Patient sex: M
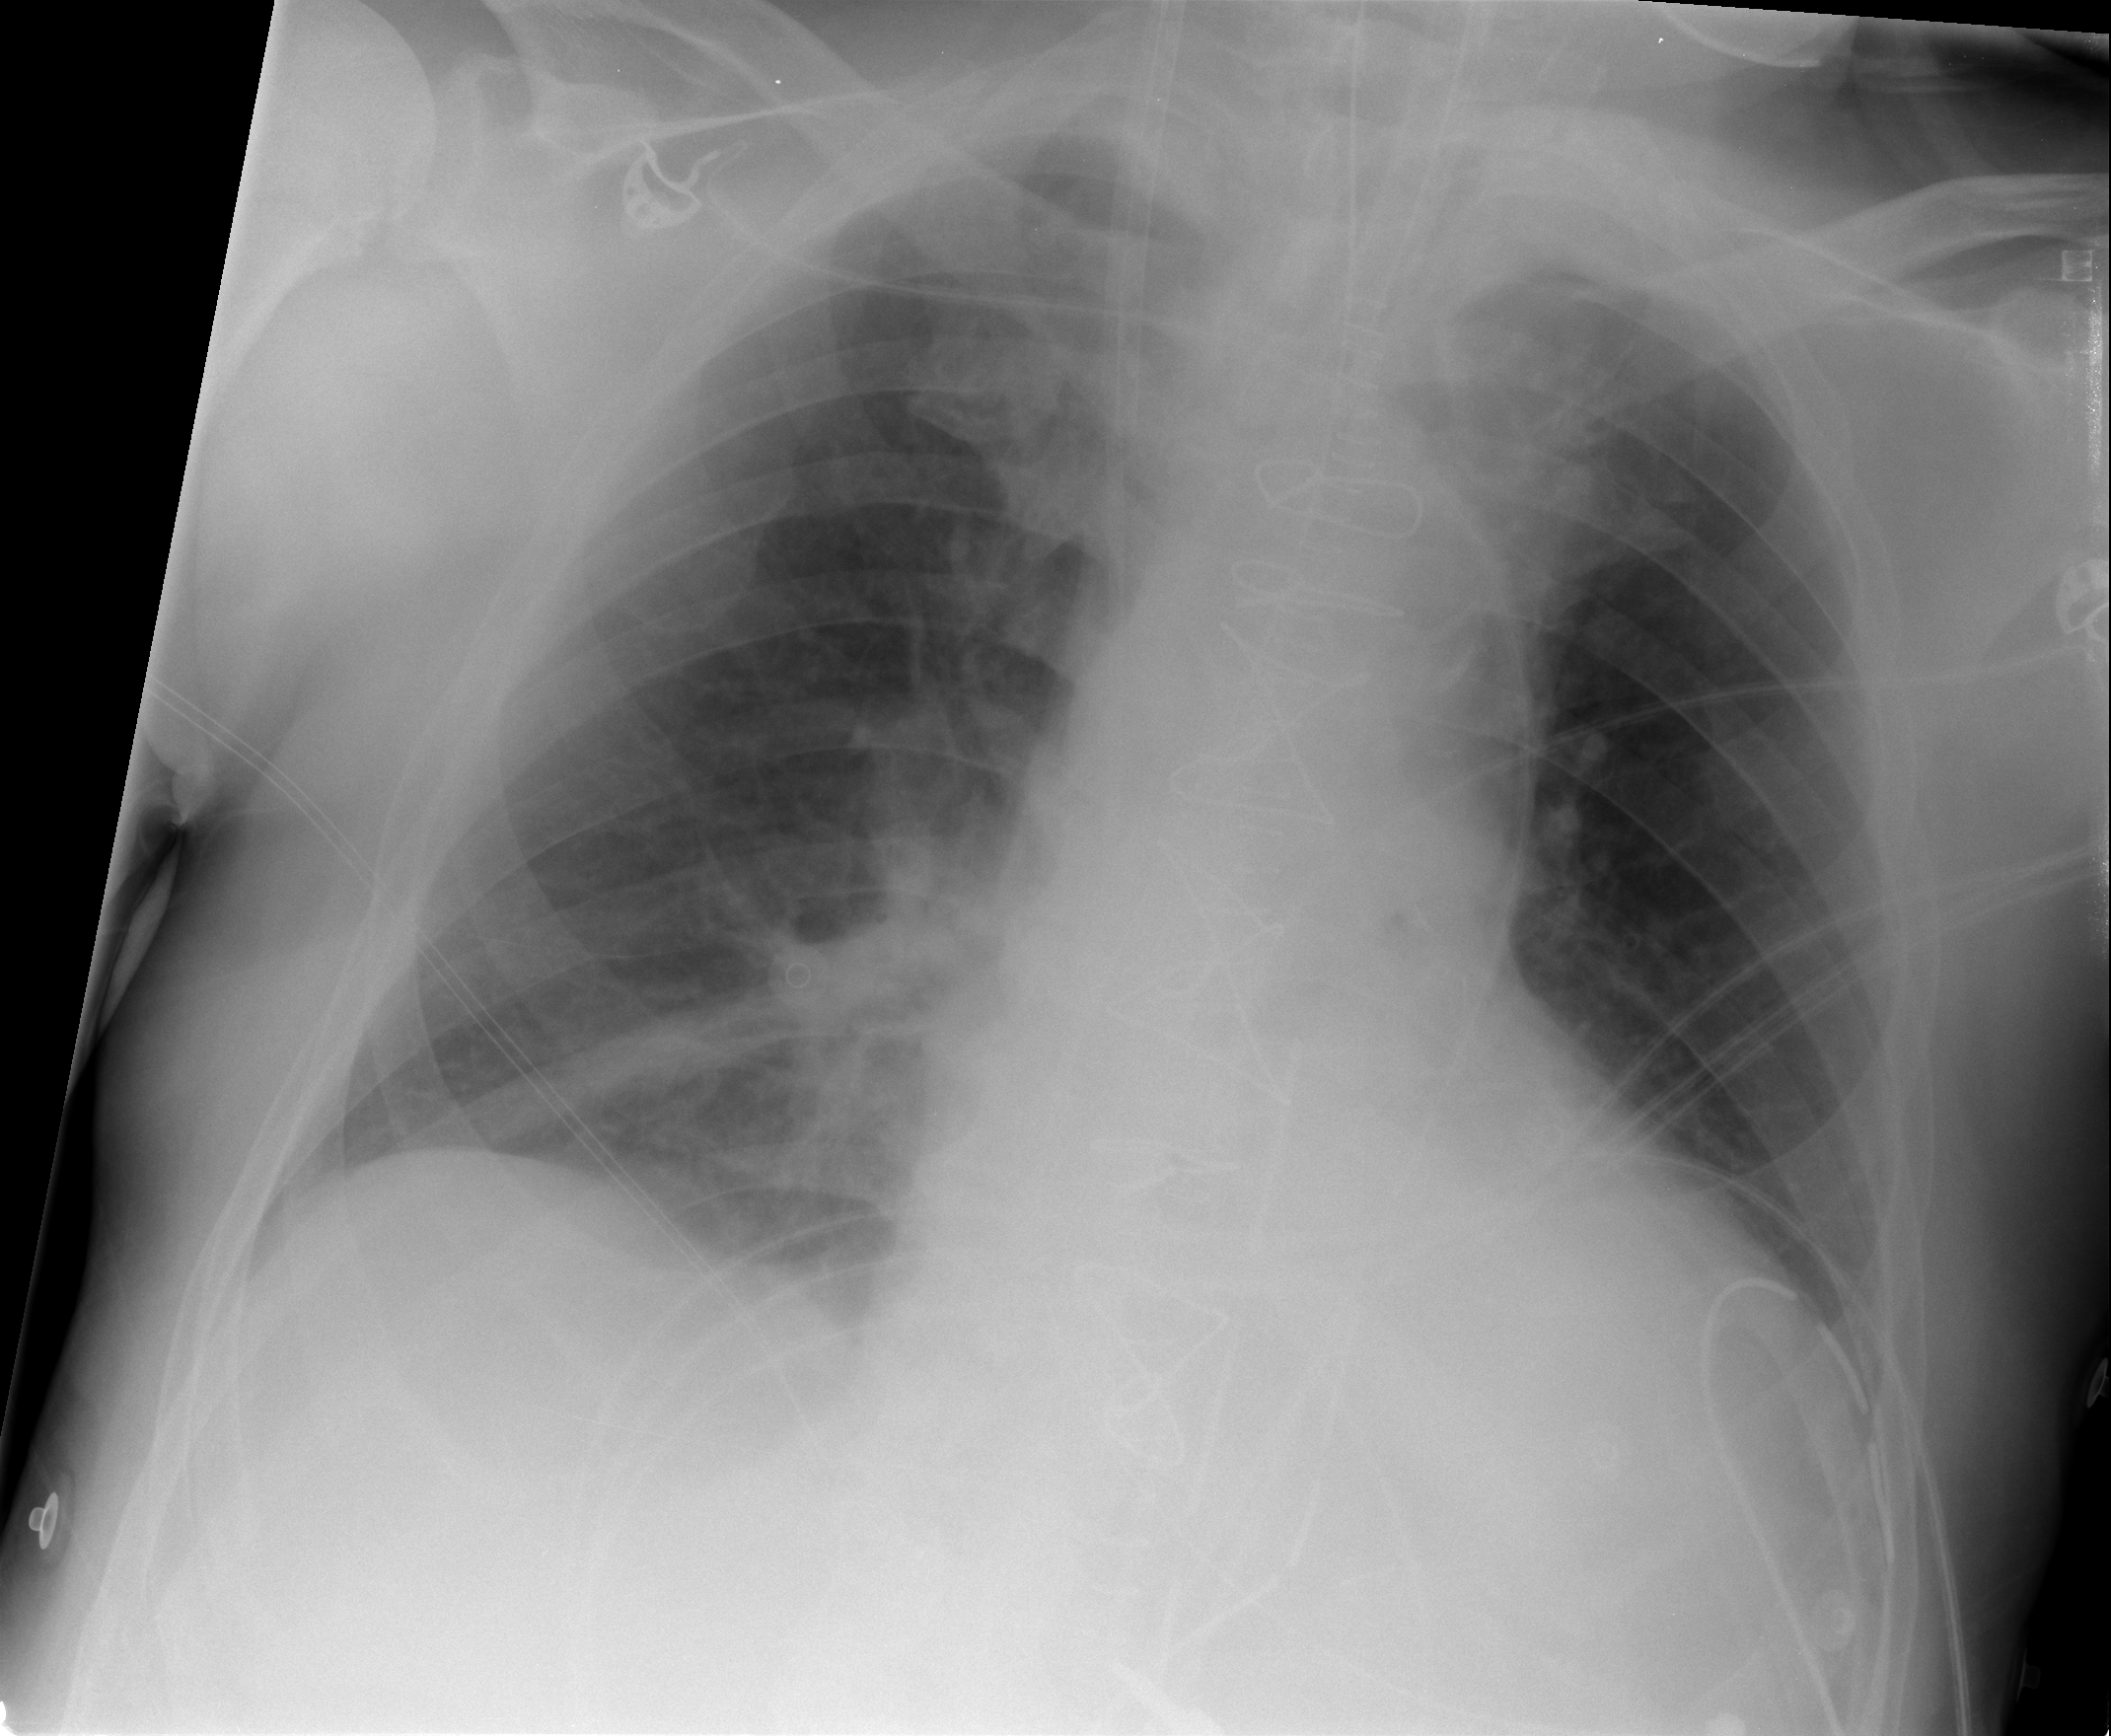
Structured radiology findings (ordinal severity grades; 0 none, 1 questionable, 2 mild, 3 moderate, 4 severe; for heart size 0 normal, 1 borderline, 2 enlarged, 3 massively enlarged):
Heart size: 2
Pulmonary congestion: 0
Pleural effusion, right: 0
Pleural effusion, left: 1
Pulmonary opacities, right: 2
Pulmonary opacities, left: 0
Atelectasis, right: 0
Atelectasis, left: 0